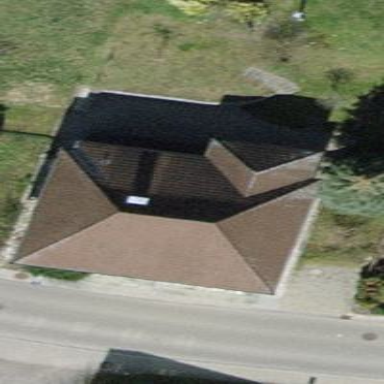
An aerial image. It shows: Pyramidal roof shapes the top of the apartments building.